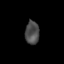
Tissue: skin
Cell type: Epithelial cells
Senescence score: 0.2796
Nuclear area (px): 316
Mean DAPI intensity: 76.63